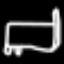
Label: bed